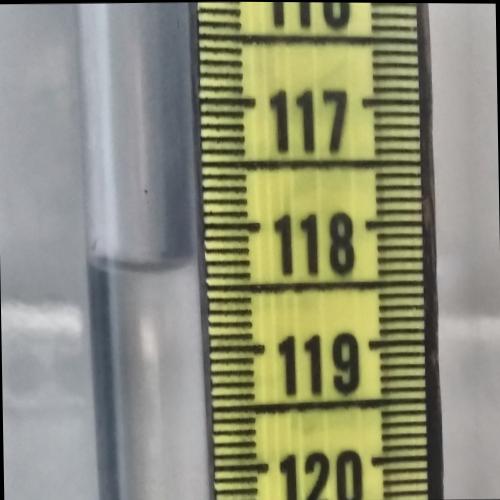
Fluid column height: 118.3 cm